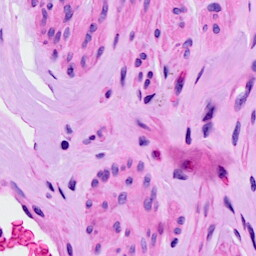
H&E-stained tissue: Ovarian